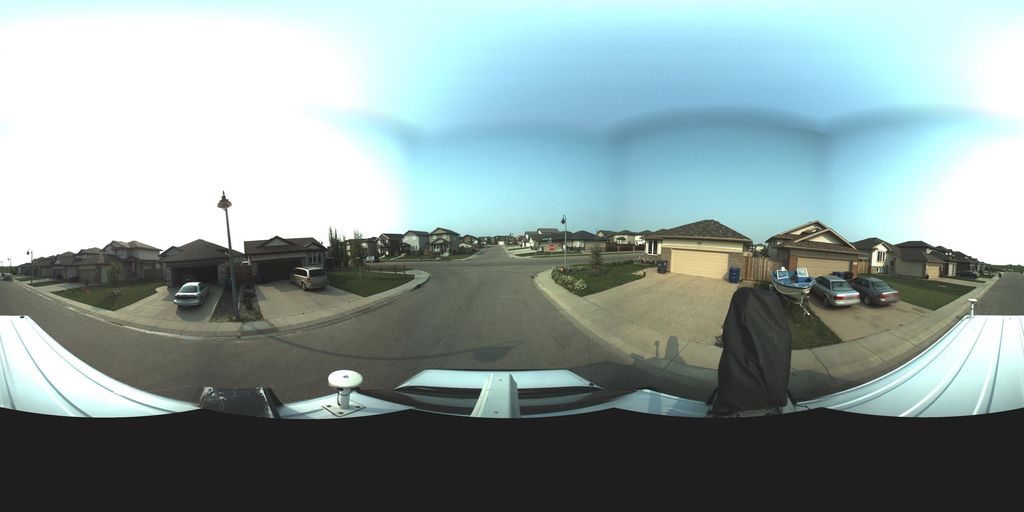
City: saskatoon